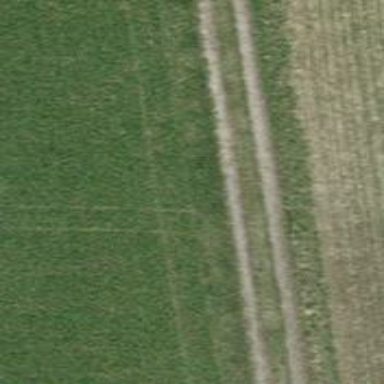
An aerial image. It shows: Dirt track with grade 3 quality.